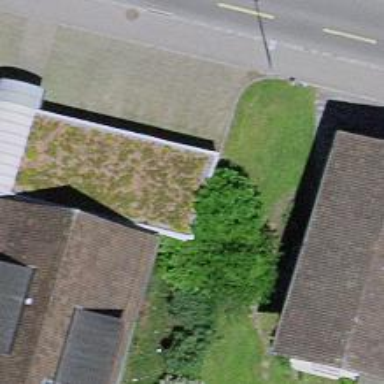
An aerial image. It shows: Garage.